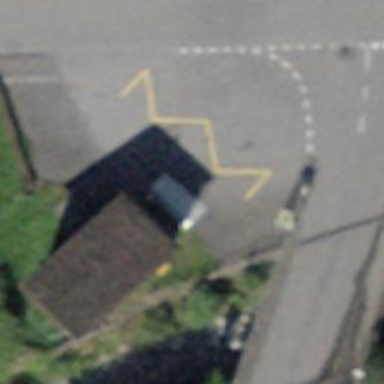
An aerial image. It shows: Post box.